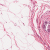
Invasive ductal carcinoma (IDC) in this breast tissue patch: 0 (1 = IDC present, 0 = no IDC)